Question: I want to right-align numeric values in a CellTable. I already tried looking for ways to assign a style name for selected columns so I could align it with CSS but still couldn't figure out.

I also tried this but didn't work,
'''
itemPriceColumn.setHorizontalAlignment(HasAlignment.ALIGN_RIGHT);
'''
According to the GWT documentation, the new horizontal alignment will apply the next time the table is rendered... and I don't know yet what parameters I have to pass since it is required by render() method.
So I'm hoping for answers that would involve CSS.
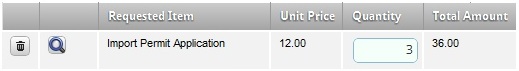
Answer: Well, what you had is almost right. This works for me, without css: 'myColumn.setHorizontalAlignment(HasHorizontalAlignment.ALIGN_RIGHT);'